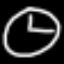
Label: clock